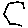
Label: hexagon